Question: All I want to do is write "hello world" to a 'QGraphicsScene' in a 'QGraphicsView'. What am I doing wrong? I created a 'QGraphicsView' in Designer, and then in my '__init__' I create a 'QGraphicsScene' and add some text to it... but all I get is a black window.
'''
import sys
from PySide import QtCore, QtGui
from PySide.QtGui import *
class MyDialog(QDialog):
def __init__(self):
super(MyDialog, self).__init__()
self.ui = Ui_Dialog()
self.ui.setupUi(self)
self.scene = QGraphicsScene()
self.ui.graphicsView.setScene(self.scene)
self.scene.setSceneRect(0,0,100,100)
self.scene.addText('hello')
def main(argv):
app = QApplication(sys.argv)
myapp = MyDialog()
myapp.show()
app.exec_()
sys.exit()
if __name__ == "__main__":
main(sys.argv)
'''
The following is the UI code from Designer:
'''
# everything from here down was created by Designer
class Ui_Dialog(object):
def setupUi(self, Dialog):
Dialog.setObjectName("Dialog")
Dialog.resize(400, 300)
self.buttonBox = QtGui.QDialogButtonBox(Dialog)
self.buttonBox.setGeometry(QtCore.QRect(30, 240, 341, 32))
self.buttonBox.setOrientation(QtCore.Qt.Horizontal)
self.buttonBox.setStandardButtons(QtGui.QDialogButtonBox.Cancel|QtGui.QDialogButtonBox.Ok)
self.buttonBox.setObjectName("buttonBox")
self.graphicsView = QtGui.QGraphicsView(Dialog)
self.graphicsView.setGeometry(QtCore.QRect(50, 30, 256, 192))
self.graphicsView.setMouseTracking(False)
self.graphicsView.setFrameShadow(QtGui.QFrame.Sunken)
brush = QtGui.QBrush(QtGui.QColor(0, 0, 0))
brush.setStyle(QtCore.Qt.SolidPattern)
self.graphicsView.setForegroundBrush(brush)
self.graphicsView.setObjectName("graphicsView")
self.retranslateUi(Dialog)
QtCore.QObject.connect(self.buttonBox, QtCore.SIGNAL("accepted()"), Dialog.accept)
QtCore.QObject.connect(self.buttonBox, QtCore.SIGNAL("rejected()"), Dialog.reject)
QtCore.QMetaObject.connectSlotsByName(Dialog)
def retranslateUi(self, Dialog):
Dialog.setWindowTitle(QtGui.QApplication.translate("Dialog", "Dialog", None, QtGui.QApplication.UnicodeUTF8))
'''
All I get is this, with a blank black canvas:

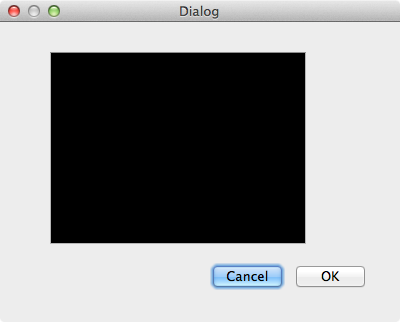
Answer: There are two problems...
First, you set your Foreground brush to black in your QGraphicsView. That means all children will inherit that unless they specify otherwise.
'''
brush = QtGui.QBrush(QtGui.QColor(0, 0, 0))
brush.setStyle(QtCore.Qt.SolidPattern)
#self.graphicsView.setForegroundBrush(brush)
self.graphicsView.setBackgroundBrush(brush)
'''
Also, since you changed the background to black, you should set your text to a color you can see. Because it will be black by default:
'''
text = self.scene.addText('hello')
text.setDefaultTextColor(QtGui.QColor(QtCore.Qt.red))
'''
If you don't care about the black background and just simply want to see it work, just comment out this line in your UI (or unset the brush setting in Designer) and change nothing else:
'''
# self.graphicsView.setForegroundBrush(brush)
'''